This is a demodulated (Hilbert-envelope) spectrum computed from a bearing vibration snapshot; the dashed markers indicate where each bearing fault type would appear (BPFO, BPFI, BSF, FTF). Diagnose the bearing from this image, choosing from: normal, inner_race, outer_race, ball.
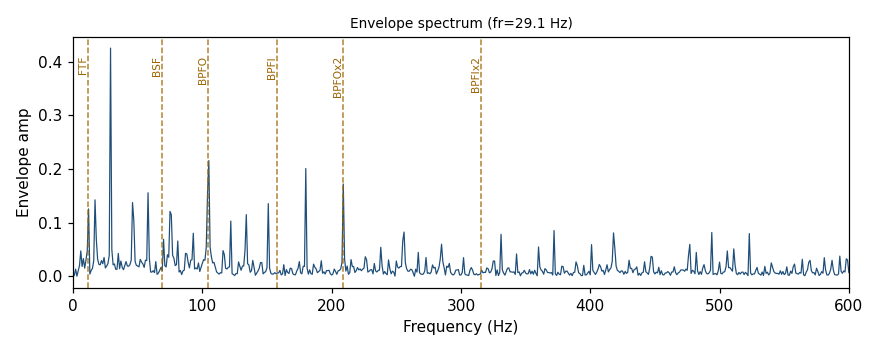
Answer: outer_race